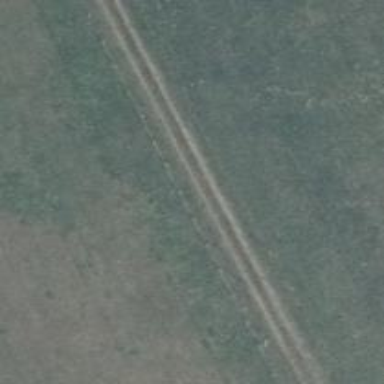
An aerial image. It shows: Track road with grade4 tracktype.